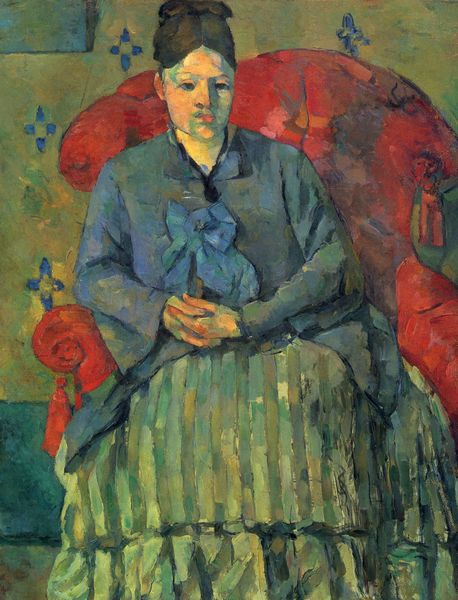
Titel: Porträt der Mme Cézanne in rotem Lehnstuhl
Künstler: Paul Cézanne
Standort: Boston (Massachusetts)
Institution: Museum of Fine Arts
Schlagwörter: blau, gemälde, hand, kopf, schatten, aquarell, cezanne, gelb, grün, impressionismus, kubismus, sitzen, blume, blumen, braun, fenster, finger, frau, frisur, haar, hintergrund, kleid, licht, mund, nase, ohr, orange, schwarz, stuhl, zeichnung, zimmer, ölbild, blick, dame, rot, expressionismus, malerei, muster, ornament, rock, schleife, teppich, jacke, wand, arme, augen, falten, gesicht, knoten, kragen, mensch, weit, bild, bildnis, hände, portrait, porträt, rückenlehne, öl, boden, haare, sessel, sitzend, stoff, brünett, lippe, lippen, rosa, scheitel, seide, dutt, farbig, ruhig, wohnzimmer, lehne, sitz, moderne, kette, ausdruck, bezug, duktus, gefaltet, ohrensessel, polster, tapete, zopf, dekor, sitzt, gestreift, maler, muse, streifen, hochgesteckt, kordel, quaste, hochsteckfrisur, rüsche, rüschen, schoß, warten, ellenbogen, knie, halsschmuck, revers, masche, gauguin, deko, scharz, ehefrau, kunst, quadrate, blumentapete, verschränkt, kreuze, armlehnen, gefaltete hände, faltenrock, paul cezanne, leid, troddel, farbfelder, undeutlich, quast, volants, frauenporträt, stumpf, sitzportrait, sitzporträt, quasten, kordell, bund, sessellehne, trodel, bkau, sesseö, tapeten, verwaschen, herrin, ohrsessel, tappete, wegbereiter der moderne, jackenzipfel, lfrau, trodelln, madame cezanne, rückensehne, au rot, kraewatt